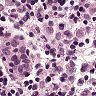
Metastatic tissue present: no